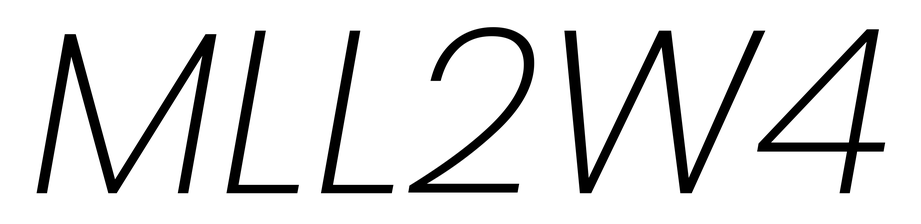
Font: Poppins-ExtraLightItalic